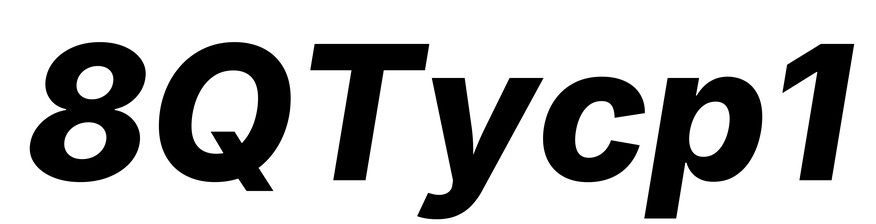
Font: Inter-Italic_ExtraBold_Italic